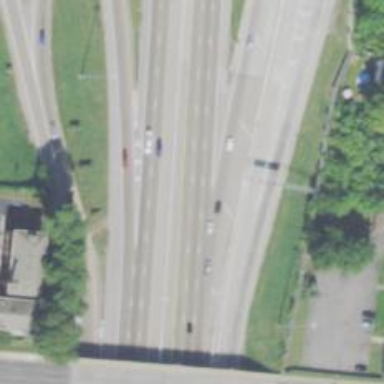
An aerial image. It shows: Motorway junction.